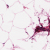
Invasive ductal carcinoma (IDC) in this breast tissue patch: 0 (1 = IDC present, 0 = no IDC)